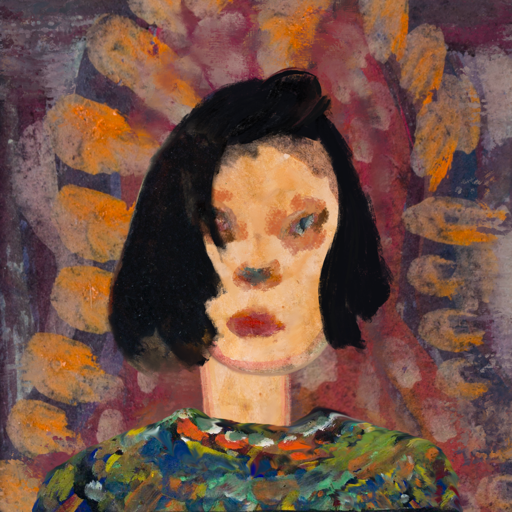
Background: Doll, Head And Neck Front: Childish, Face Front: Boggyland, Bust: An_Impression, Hair Front: Mosgoul, Head Accessory: Blank, Second Necklace: Blank, Necklace: Blank, Baby: Blank